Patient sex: M
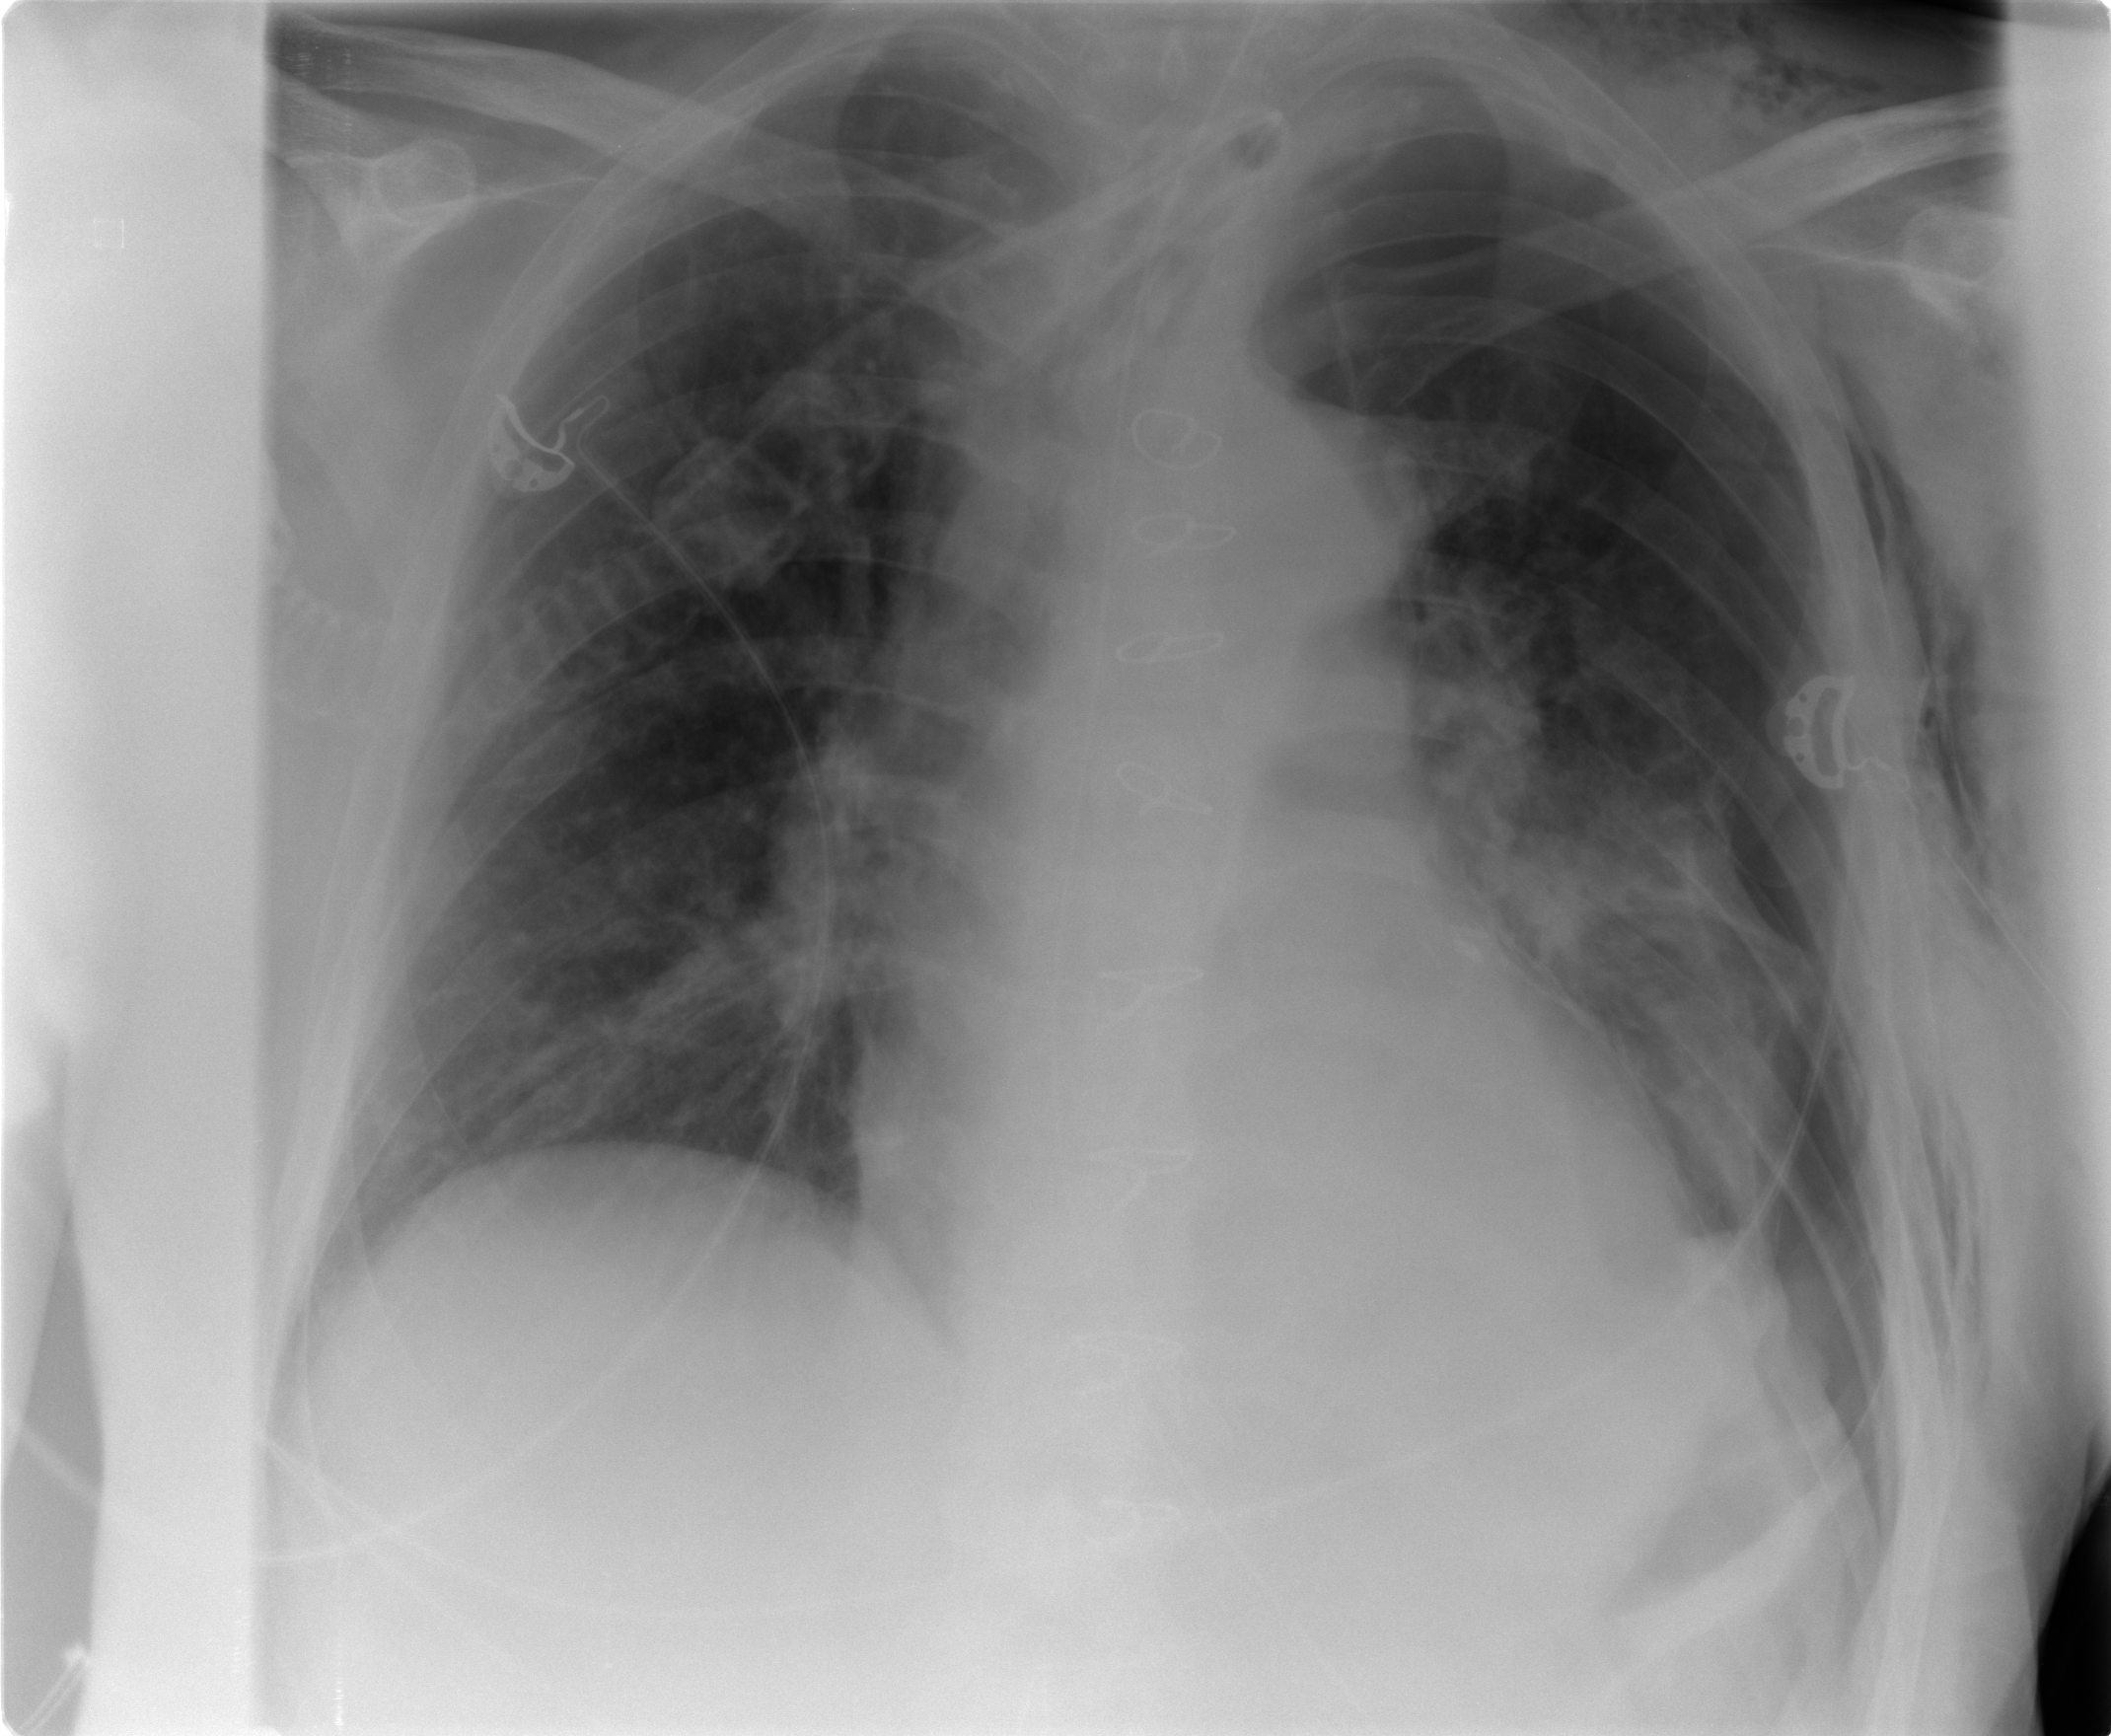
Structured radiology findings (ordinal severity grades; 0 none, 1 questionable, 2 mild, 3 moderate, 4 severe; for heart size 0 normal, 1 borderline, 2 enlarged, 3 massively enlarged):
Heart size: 2
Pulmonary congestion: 1
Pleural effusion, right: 0
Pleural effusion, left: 0
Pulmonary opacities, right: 0
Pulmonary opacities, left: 1
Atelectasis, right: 2
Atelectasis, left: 2